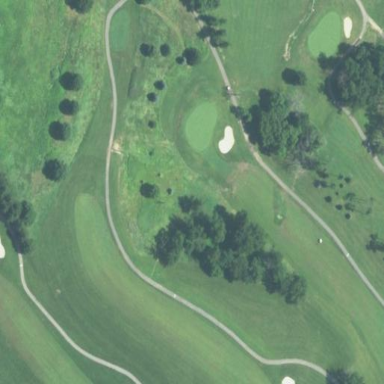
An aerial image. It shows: Area with grass landuse and grass surface. This part of the golf course is considered rough.